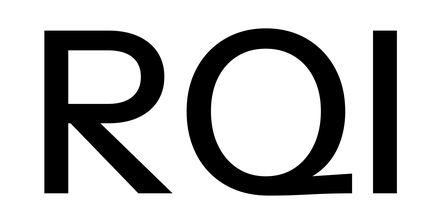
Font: InstrumentSans_Medium